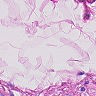
Metastatic tissue present: no